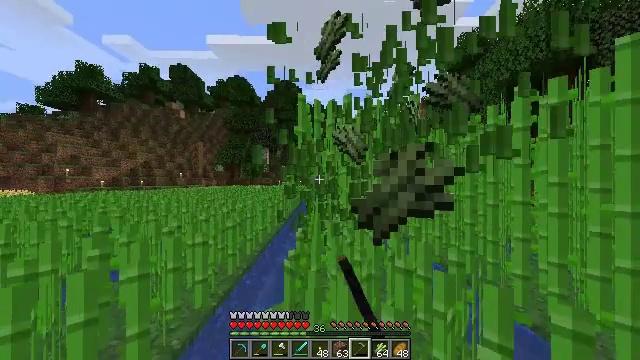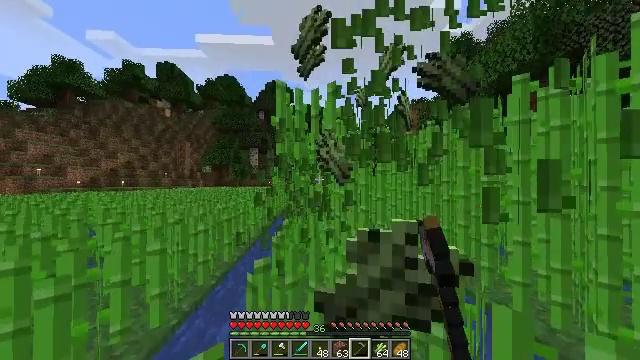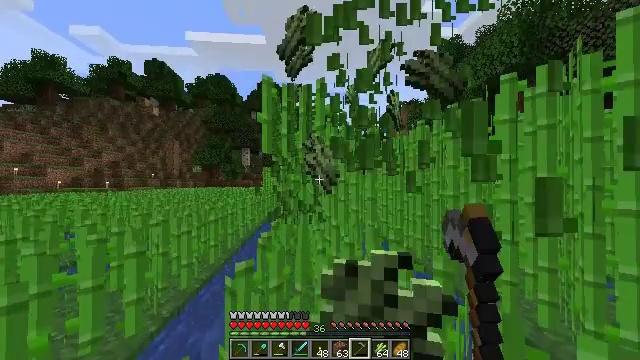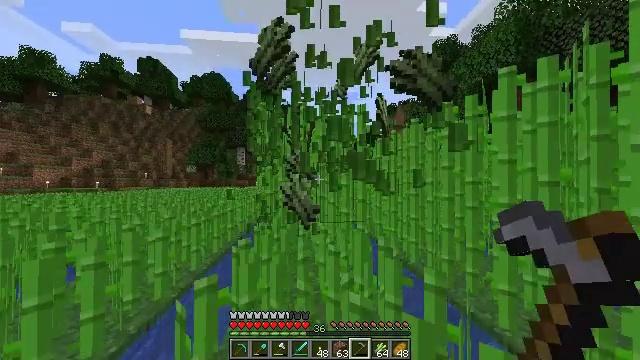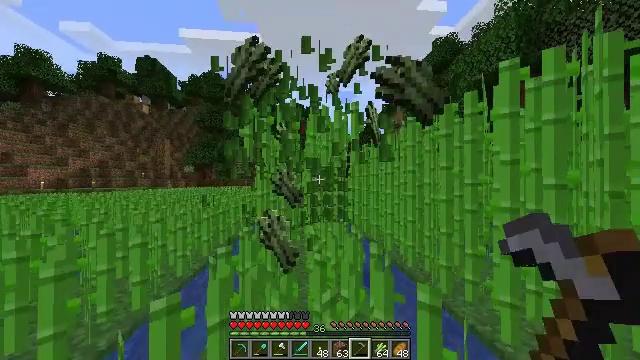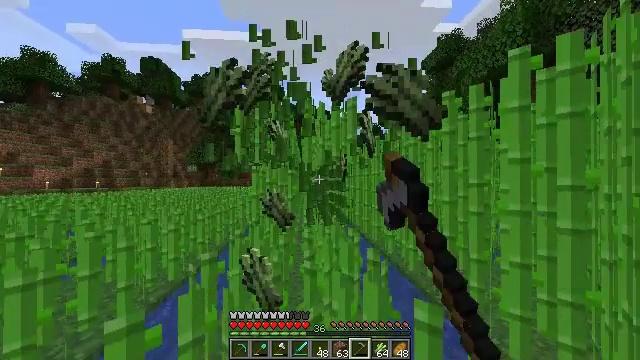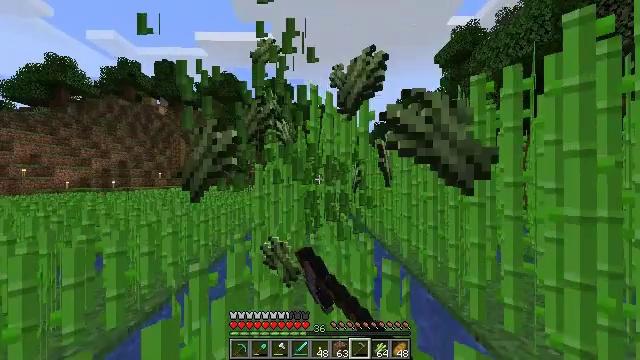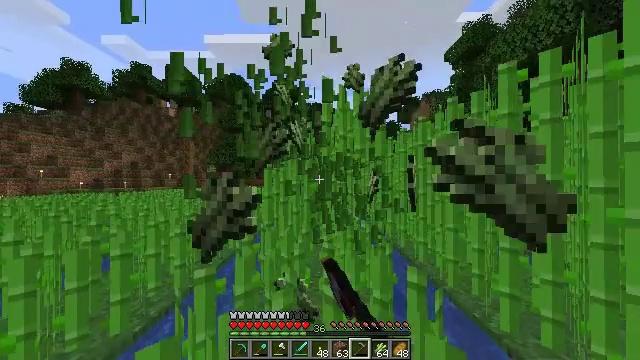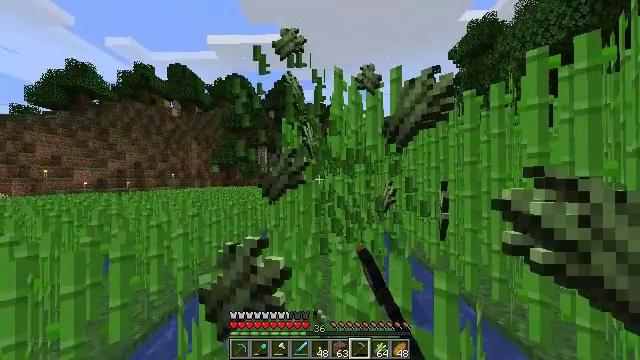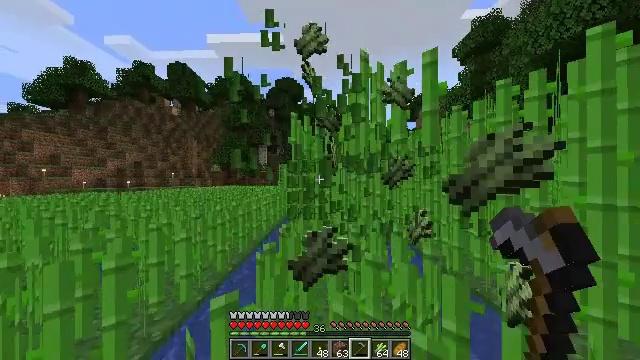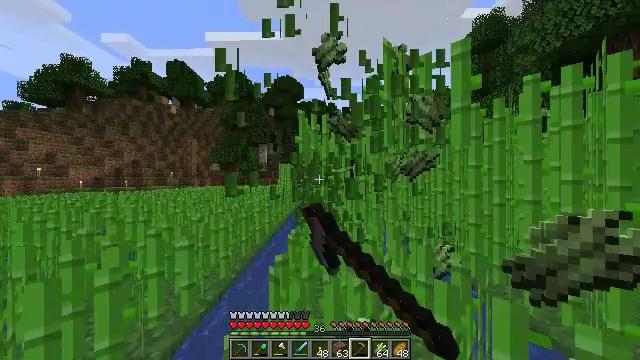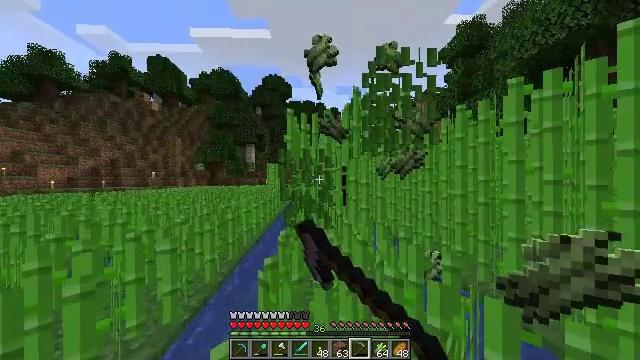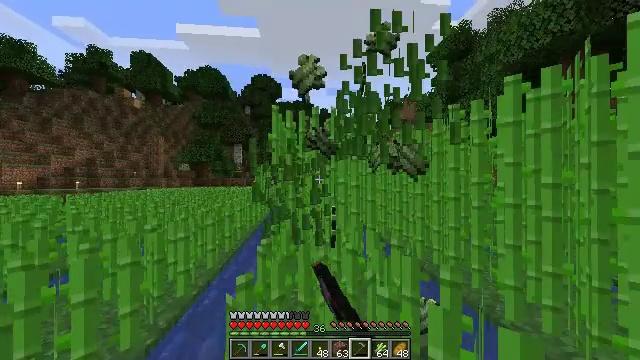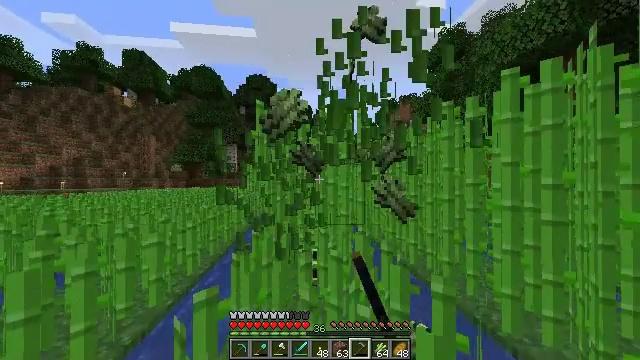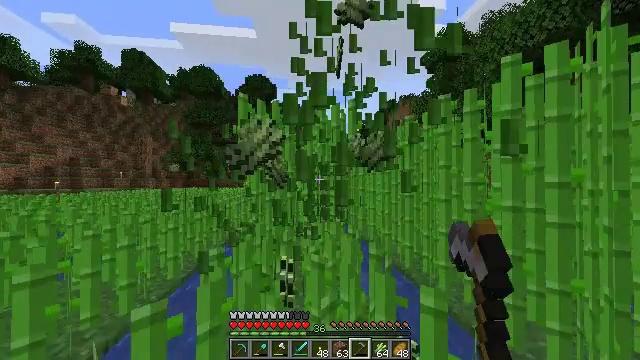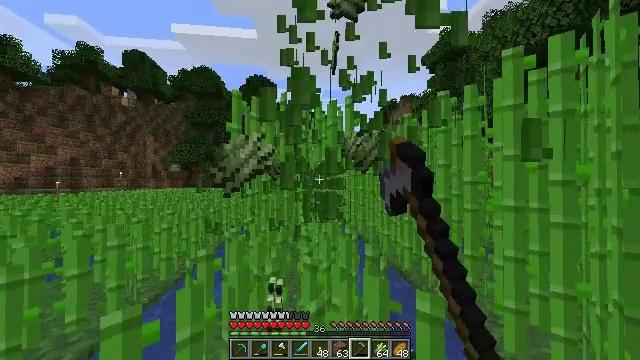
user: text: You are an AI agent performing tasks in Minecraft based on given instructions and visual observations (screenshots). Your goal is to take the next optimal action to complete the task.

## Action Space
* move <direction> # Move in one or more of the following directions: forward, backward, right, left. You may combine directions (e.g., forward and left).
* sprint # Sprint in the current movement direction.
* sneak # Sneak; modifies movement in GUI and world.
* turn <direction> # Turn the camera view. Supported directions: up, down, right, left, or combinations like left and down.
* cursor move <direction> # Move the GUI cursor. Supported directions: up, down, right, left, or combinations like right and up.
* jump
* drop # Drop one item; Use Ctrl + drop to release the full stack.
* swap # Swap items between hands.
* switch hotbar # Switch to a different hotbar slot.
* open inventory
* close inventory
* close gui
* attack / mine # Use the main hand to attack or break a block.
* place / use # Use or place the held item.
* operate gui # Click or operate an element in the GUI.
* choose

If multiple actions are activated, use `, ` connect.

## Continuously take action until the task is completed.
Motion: motion action
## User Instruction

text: Break the sugar cane.
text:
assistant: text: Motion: move forward and move right, sprint, turn right, attack / mine
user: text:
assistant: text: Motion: move forward and move right, sprint, turn right, attack / mine
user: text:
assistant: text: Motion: move forward and move right, sprint, attack / mine
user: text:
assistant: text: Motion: move forward and move right, sprint, attack / mine
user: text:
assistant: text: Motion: move forward, sprint, attack / mine
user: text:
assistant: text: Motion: move forward and move left, sprint, turn left, attack / mine
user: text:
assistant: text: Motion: move forward and move left, sprint, turn left, attack / mine
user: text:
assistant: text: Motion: move forward and move left, sprint, attack / mine
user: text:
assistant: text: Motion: move forward and move left, sprint, attack / mine
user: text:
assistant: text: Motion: move forward and move left, sprint, attack / mine
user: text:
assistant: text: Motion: move forward and move right, sprint, turn right, attack / mine
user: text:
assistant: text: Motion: move forward and move right, sprint, turn right, attack / mine
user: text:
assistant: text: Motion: move forward and move right, sprint, turn right, attack / mine
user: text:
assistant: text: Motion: move forward and move right, sprint, attack / mine
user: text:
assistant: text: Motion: move forward and move right, sprint, attack / mine
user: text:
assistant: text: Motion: move forward and move left, sprint, turn left, attack / mine
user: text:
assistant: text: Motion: move forward and move left, sprint, turn left, attack / mine
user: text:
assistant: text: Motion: move forward and move left, sprint, turn left, attack / mine
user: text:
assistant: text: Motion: move forward and move left, sprint, attack / mine
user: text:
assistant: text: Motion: move forward and move left, sprint, attack / mine
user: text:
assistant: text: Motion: move forward, sprint, turn right, attack / mine
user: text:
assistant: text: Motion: move forward and move right, sprint, turn right, attack / mine
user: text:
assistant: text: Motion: move forward and move right, sprint, turn right, attack / mine
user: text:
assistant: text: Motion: move forward and move right, sprint, attack / mine
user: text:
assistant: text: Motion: move forward and move right, sprint, attack / mine
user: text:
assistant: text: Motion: move forward and move right, sprint, attack / mine
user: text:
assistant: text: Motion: move forward, sprint, turn left, attack / mine
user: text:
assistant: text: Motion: move forward and move left, sprint, turn left, attack / mine
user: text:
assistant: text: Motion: move forward and move left, sprint, turn left, attack / mine
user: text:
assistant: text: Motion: move forward and move left, sprint, attack / mine